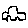
Label: car